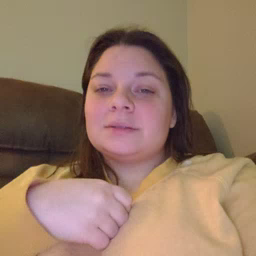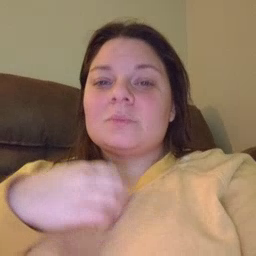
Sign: white